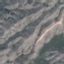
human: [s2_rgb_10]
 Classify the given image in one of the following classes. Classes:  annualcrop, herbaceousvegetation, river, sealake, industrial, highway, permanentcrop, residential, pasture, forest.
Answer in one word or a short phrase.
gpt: HerbaceousVegetation